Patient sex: F
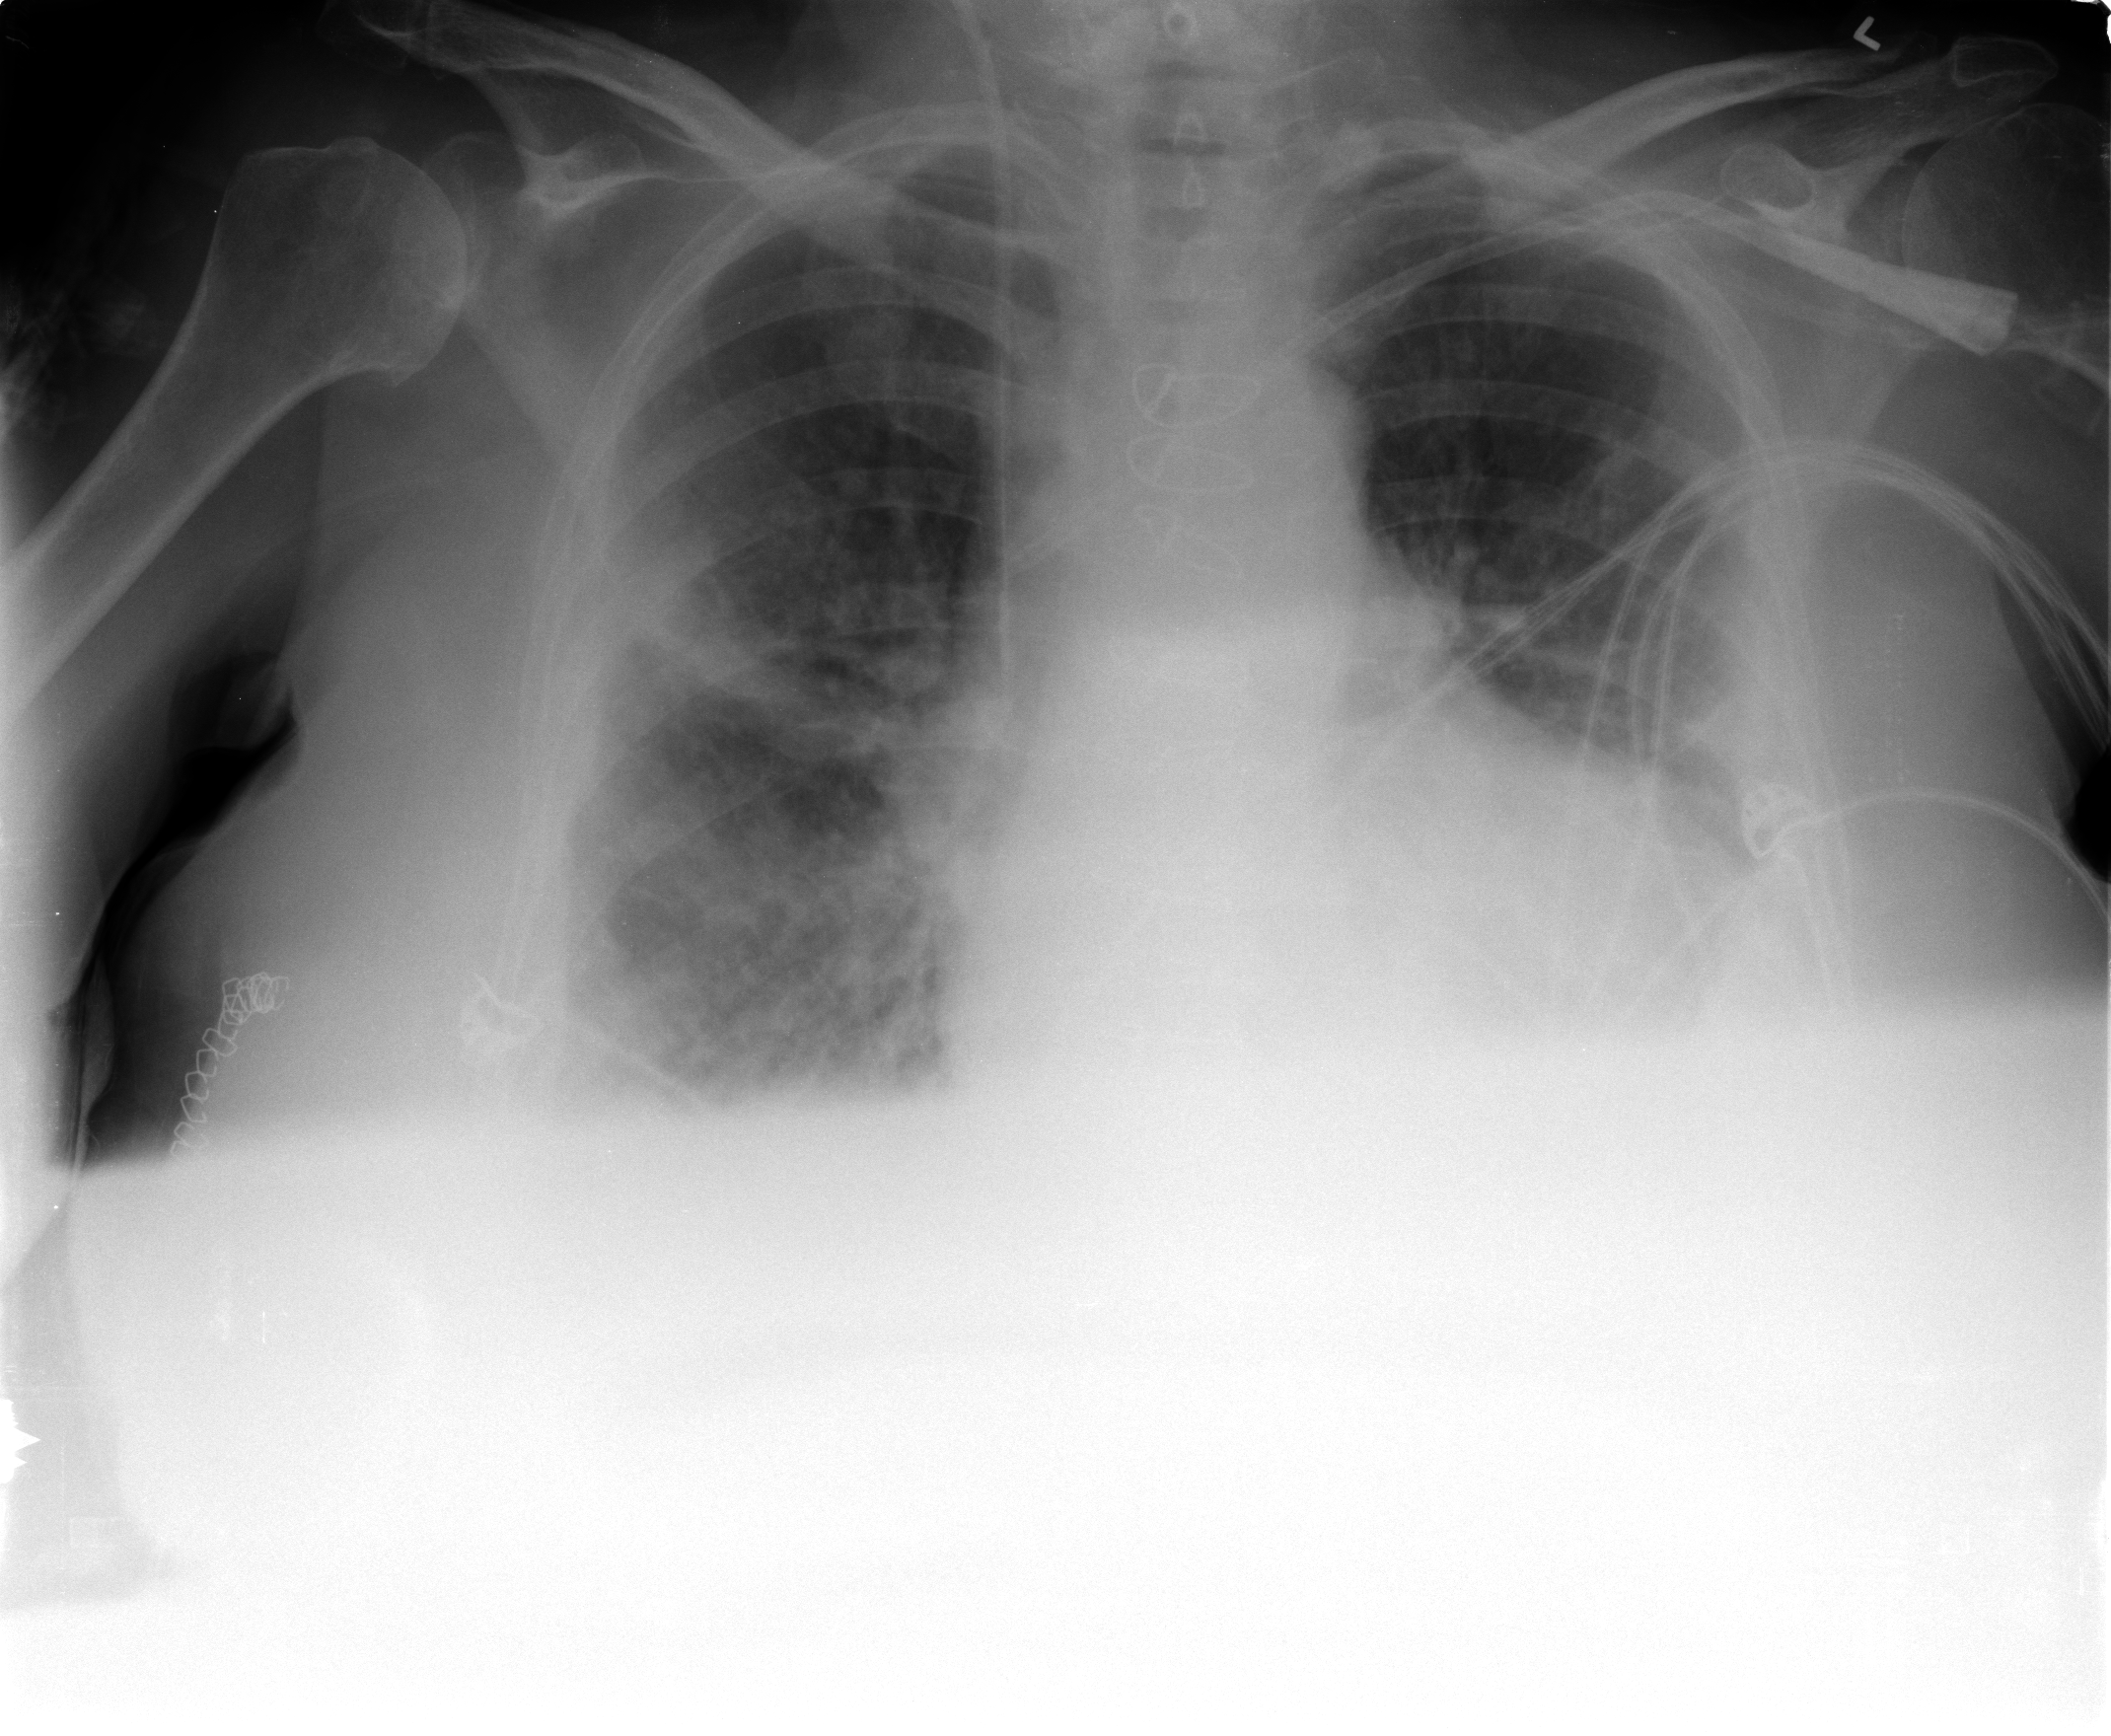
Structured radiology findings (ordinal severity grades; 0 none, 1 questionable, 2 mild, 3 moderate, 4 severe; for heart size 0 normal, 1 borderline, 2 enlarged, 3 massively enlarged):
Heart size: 2
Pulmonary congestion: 2
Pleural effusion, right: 3
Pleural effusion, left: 2
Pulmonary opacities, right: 2
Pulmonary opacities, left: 0
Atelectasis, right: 2
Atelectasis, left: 2